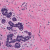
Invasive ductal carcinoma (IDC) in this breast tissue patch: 0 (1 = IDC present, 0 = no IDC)